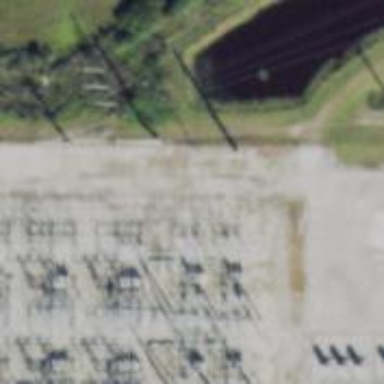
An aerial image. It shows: Power tower.